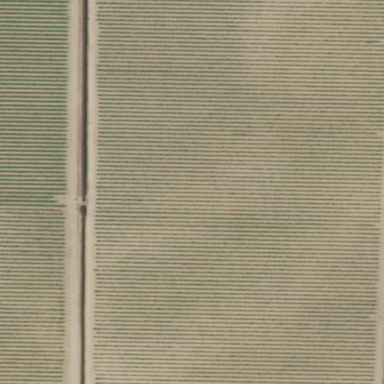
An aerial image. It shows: Vineyard with grape crops.